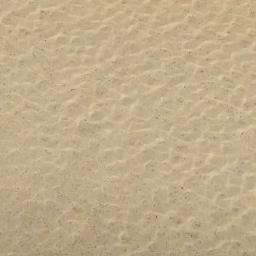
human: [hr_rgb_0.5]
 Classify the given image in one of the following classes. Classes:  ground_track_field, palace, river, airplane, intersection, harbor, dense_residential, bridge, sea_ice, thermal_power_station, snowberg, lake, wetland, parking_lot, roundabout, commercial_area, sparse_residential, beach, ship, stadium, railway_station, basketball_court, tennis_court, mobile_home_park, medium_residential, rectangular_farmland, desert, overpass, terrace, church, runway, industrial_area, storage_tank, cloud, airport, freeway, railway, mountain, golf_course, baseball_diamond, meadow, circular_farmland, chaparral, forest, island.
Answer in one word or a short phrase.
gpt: desert